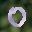
Label: 0